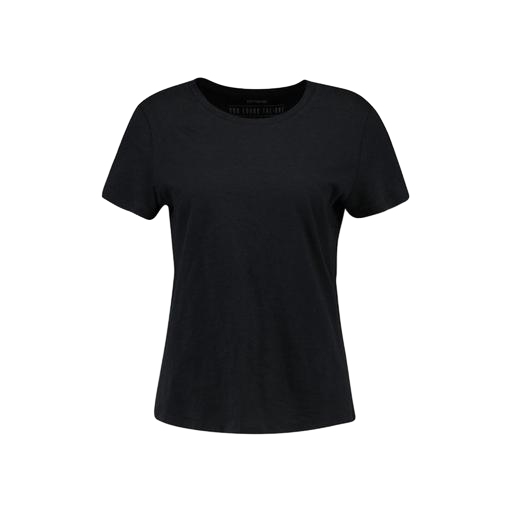
black woman's tee, dark tee, black t-shirt basique jersey, white background